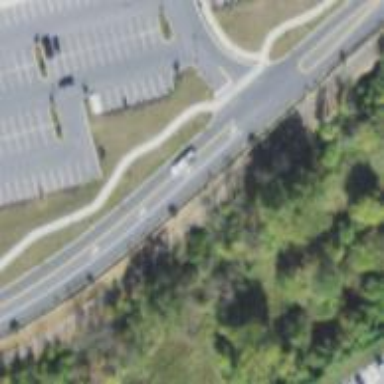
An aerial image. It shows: Unclassified road with asphalt surface. There is sidewalk on the left.